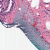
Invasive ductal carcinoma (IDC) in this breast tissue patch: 0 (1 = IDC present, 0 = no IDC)